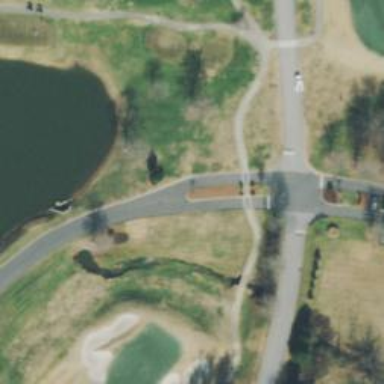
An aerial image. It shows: Path for golf carts.